Field crop: maize
Growth stage: 2
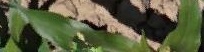
Species: maize